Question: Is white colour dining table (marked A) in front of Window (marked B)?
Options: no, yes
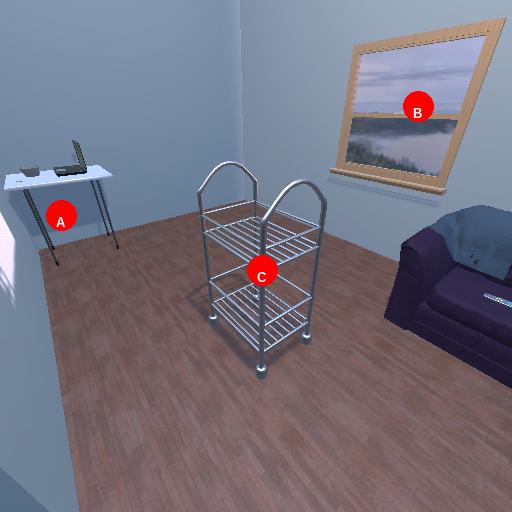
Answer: no